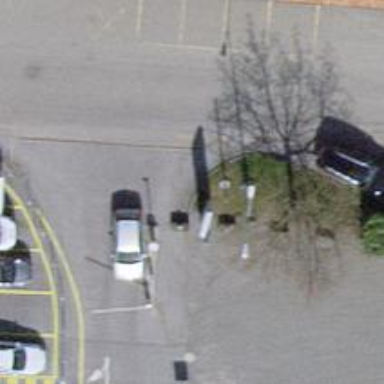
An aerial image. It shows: Lift gate barrier.